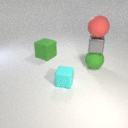
small gray metal cube below large red rubber sphere